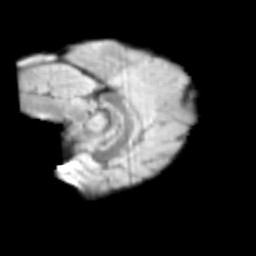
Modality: T2w
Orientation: sagittal
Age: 9
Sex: female
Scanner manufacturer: siemens
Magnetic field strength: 3 T
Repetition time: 3.8 s
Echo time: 0.07 s